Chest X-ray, AP view. Patient: 24 years old, sex M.
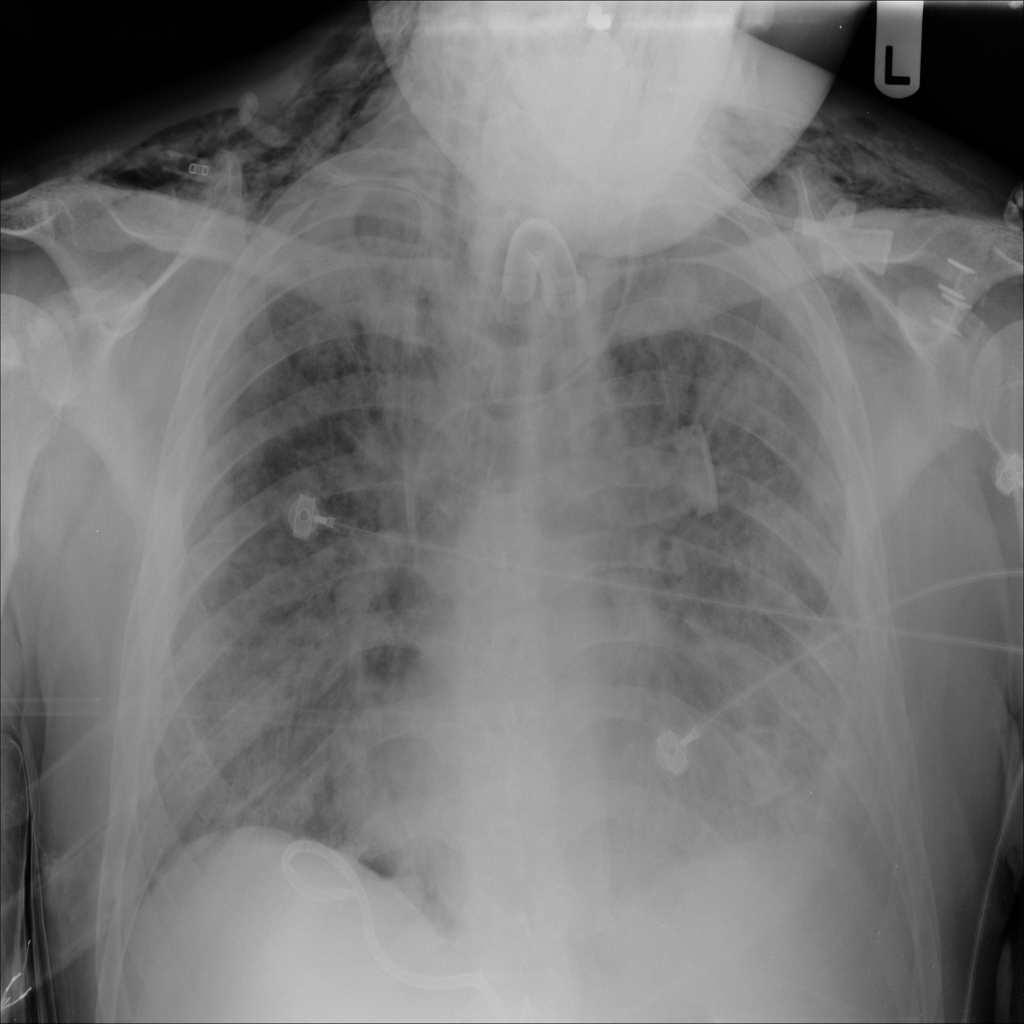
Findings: Emphysema, Infiltration